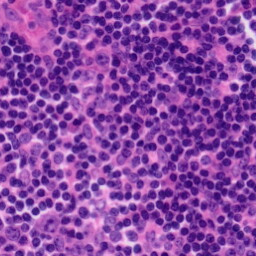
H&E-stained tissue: Tonsil